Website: macys
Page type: account-selection
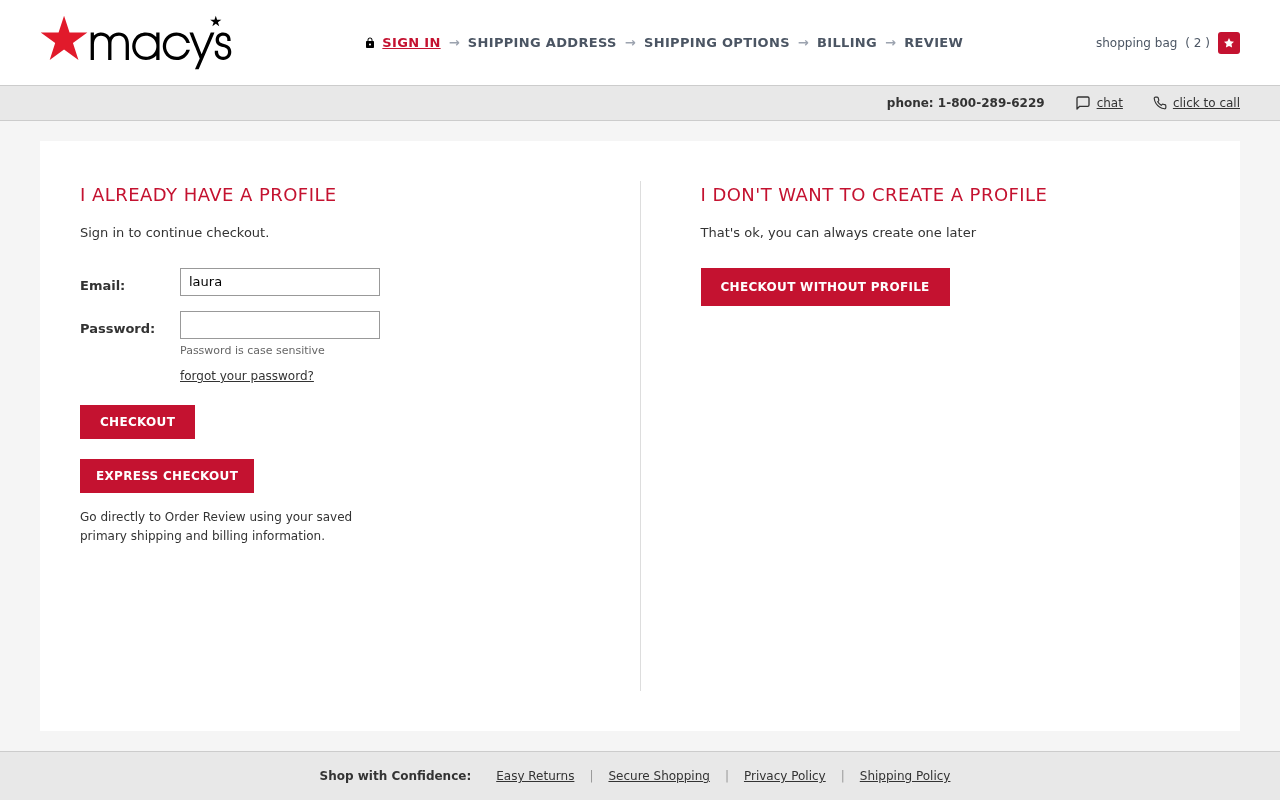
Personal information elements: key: PII_EMAIL
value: laura.stewart@hotmail.com
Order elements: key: ORDER_NUM_ITEMS
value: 2